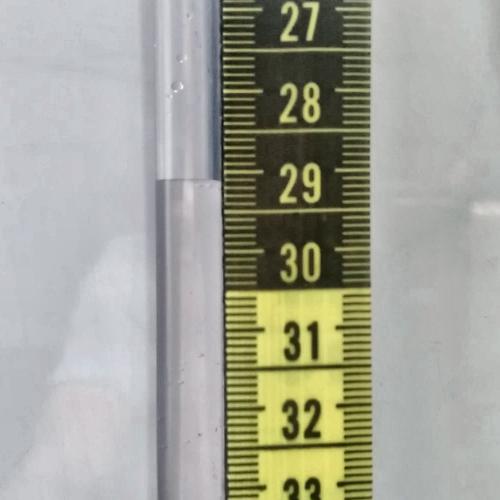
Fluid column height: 29.1 cm